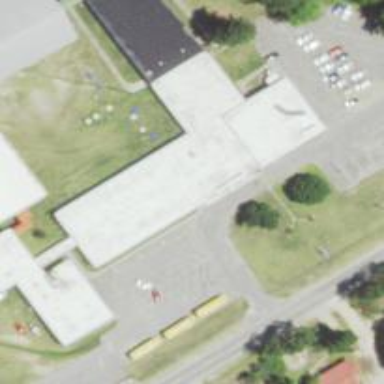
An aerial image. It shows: School.